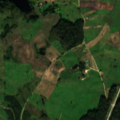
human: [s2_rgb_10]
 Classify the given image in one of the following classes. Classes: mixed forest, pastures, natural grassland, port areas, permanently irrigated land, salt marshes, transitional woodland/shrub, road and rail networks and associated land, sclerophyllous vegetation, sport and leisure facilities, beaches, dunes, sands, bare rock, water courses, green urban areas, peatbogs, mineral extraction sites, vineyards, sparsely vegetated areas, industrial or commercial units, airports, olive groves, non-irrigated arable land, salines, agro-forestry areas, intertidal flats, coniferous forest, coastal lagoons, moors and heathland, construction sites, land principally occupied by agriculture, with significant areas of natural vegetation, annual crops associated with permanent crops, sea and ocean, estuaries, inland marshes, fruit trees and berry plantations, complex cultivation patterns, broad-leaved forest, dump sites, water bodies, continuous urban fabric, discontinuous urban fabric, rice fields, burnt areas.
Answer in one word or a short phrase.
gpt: pastures, complex cultivation patterns, land principally occupied by agriculture, with significant areas of natural vegetation, mixed forest